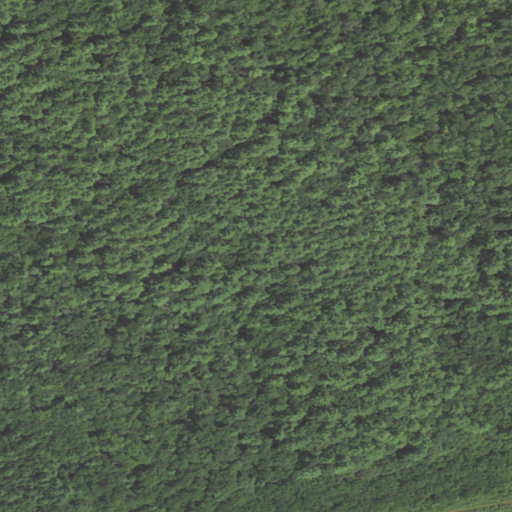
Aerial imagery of island in Massachusetts named Turkey Island containing evergreen forest, woody wetlands, and mixed forest